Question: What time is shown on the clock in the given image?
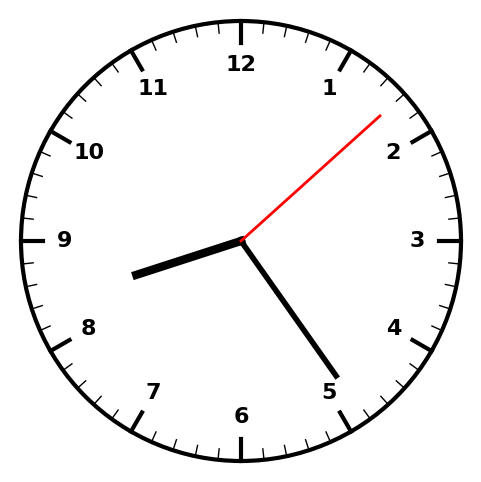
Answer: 08:24:08